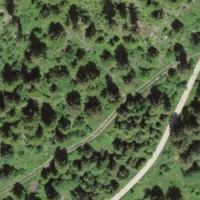
EUNIS habitat code: 44
Species observed at this site:
Clinopodium vulgare